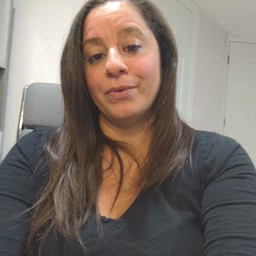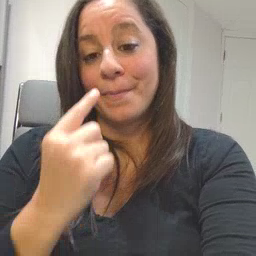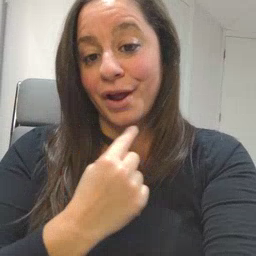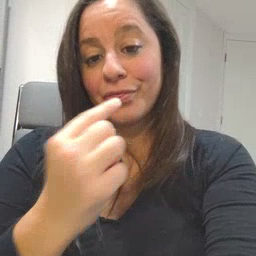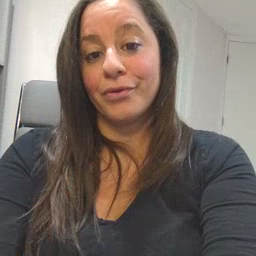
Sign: mouth